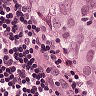
Metastatic tissue present: yes